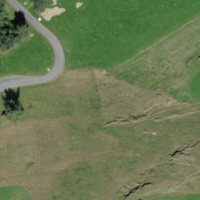
EUNIS habitat code: 26
Species observed at this site:
Rumex alpinus